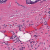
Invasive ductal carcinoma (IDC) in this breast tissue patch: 0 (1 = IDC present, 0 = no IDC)